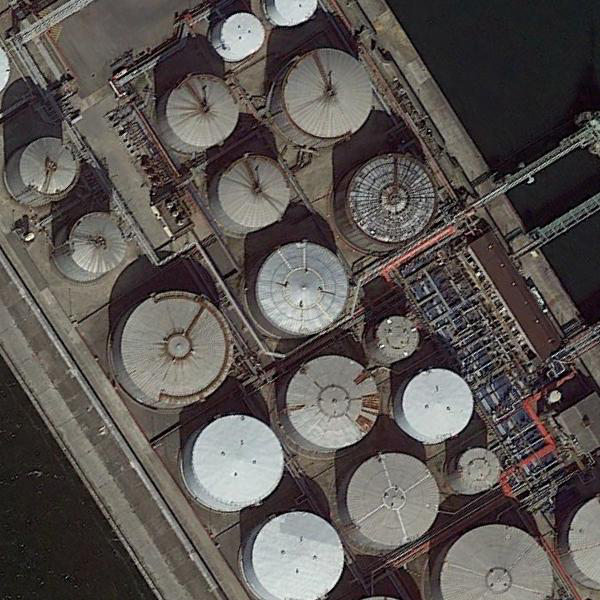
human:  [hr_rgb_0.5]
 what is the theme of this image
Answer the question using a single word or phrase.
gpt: storage tanks